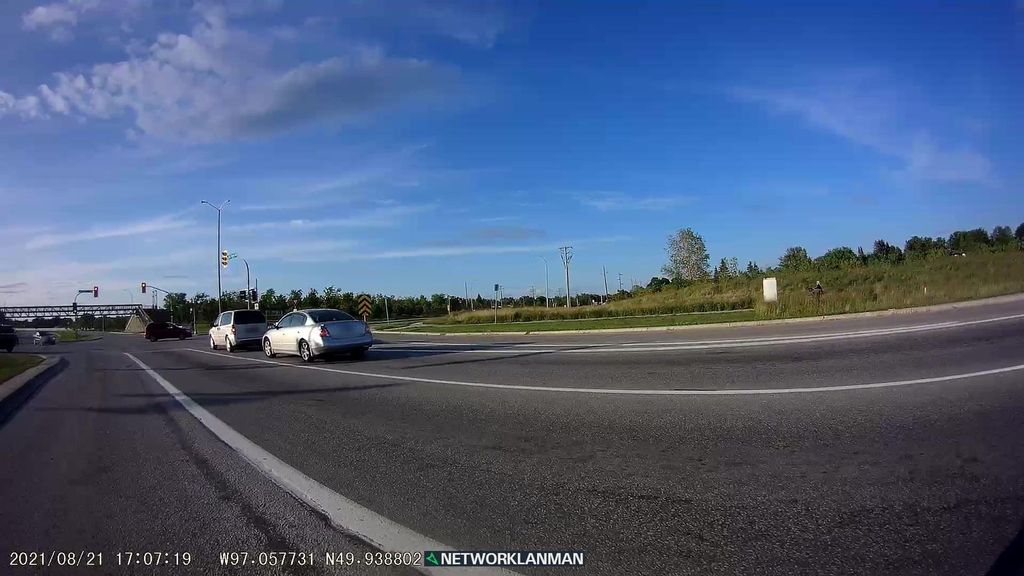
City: winnipeg